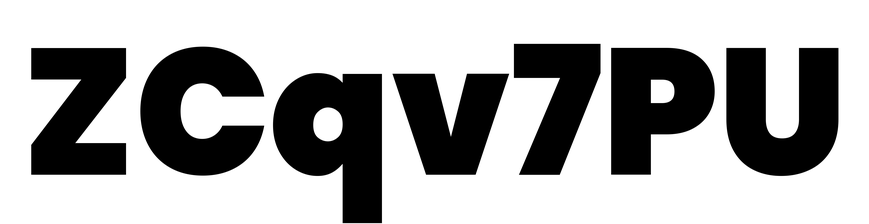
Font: Poppins-Black